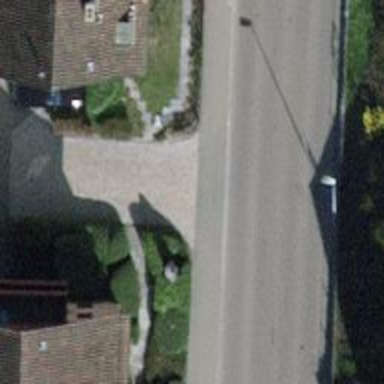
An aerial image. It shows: Sidewalk along the footway.